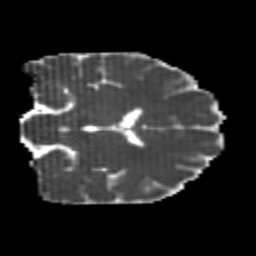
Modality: MD
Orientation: coronal
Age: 26
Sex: female
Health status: healthy
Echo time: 0.074 s